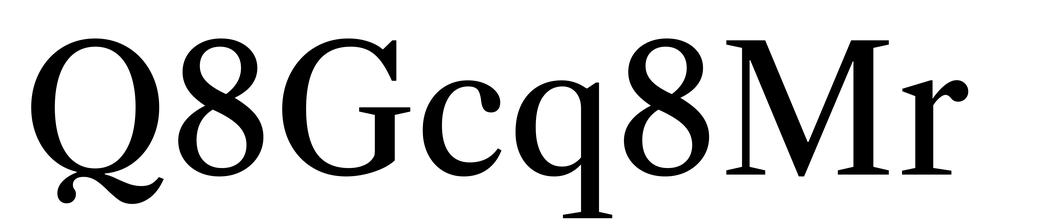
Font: LibreCaslonText_Regular